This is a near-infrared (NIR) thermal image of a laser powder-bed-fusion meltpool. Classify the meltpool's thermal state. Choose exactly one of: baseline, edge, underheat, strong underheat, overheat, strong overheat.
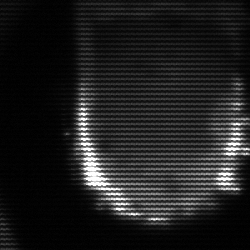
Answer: baseline